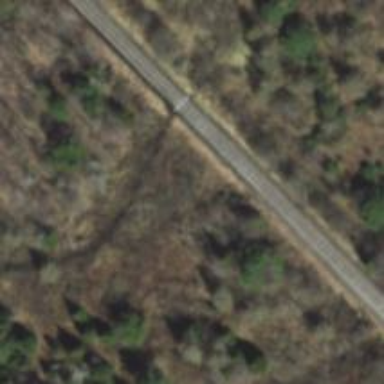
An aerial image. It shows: Railway track.